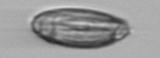
Label: Katodinium_or_Torodinium